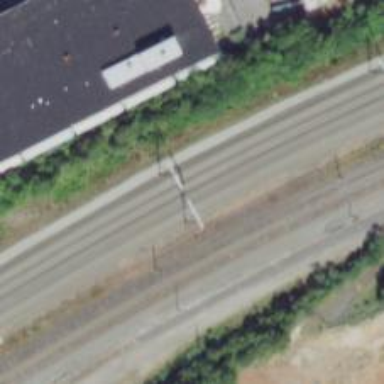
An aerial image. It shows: Railway with electrified contact lines.